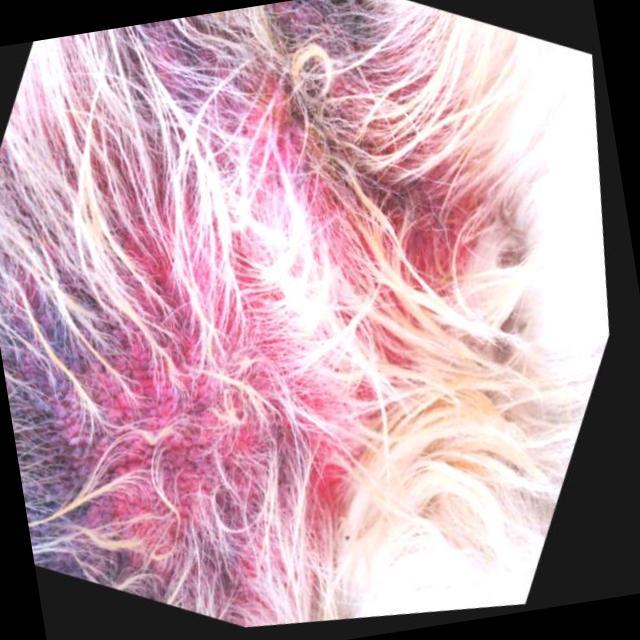
Canine fungal skin infection — characterized by alopecia, scaling, crusting, and circular lesions. Common agents include Malassezia and Candida species.